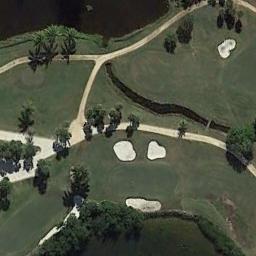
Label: golf_course